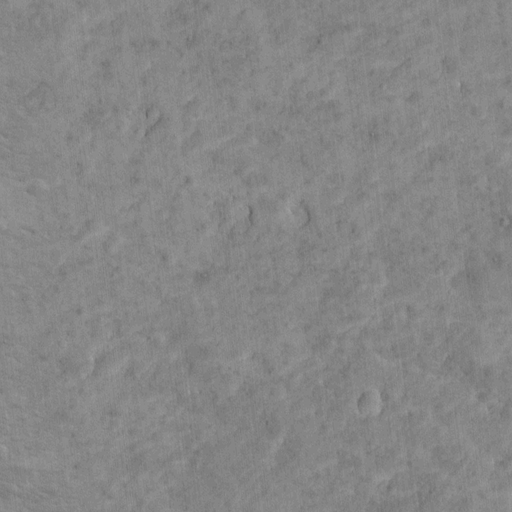
Classes present: Background